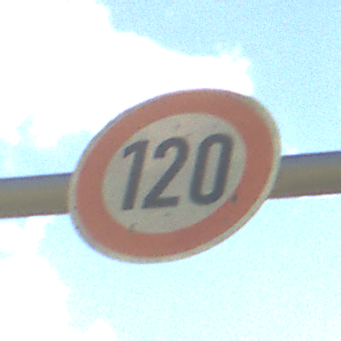
Verkehrszeichen: Geschwindigkeit120
Umgebung: Outdoor, Nature
Tageszeit: MorningAfternoon
Wetter: PartlyCloudy
Licht: Natural
Jahreszeit: NotSpecified
Kontrast: HighContrast